Question: I am have a small problem with a sliding image change an image to display a different resolution to the right of it. when the resolution is set accordingly there is an OK box that the user must press to change the resolution. as I move the slider across the background shown here:

the slider works by having a max and min int for the slider to stop at. since the image is placed by the top left of the image the min (witch is to the far right) is located on pixel over from the tall white line to the left, and the same for the max. I use 2 classes at this time when redrawing and placing images, an 'Options' class and the main class 'Game1'. The 'Options' class holds a draw method and moves it over to the main class to draw on the screen.
Options.cs (Draw method):
'''
public static void Draw(SpriteBatch spriteBatch)
{
spriteBatch.Begin(SpriteSortMode.Deferred, BlendState.AlphaBlend, SamplerState.PointClamp, DepthStencilState.Default, RasterizerState.CullCounterClockwise);
spriteBatch.Draw(Images.Res1, res, Color.White);
spriteBatch.Draw(Images.Res2, res, Color.White);
spriteBatch.Draw(Images.Res3, res, Color.White);
spriteBatch.Draw(Images.Res4, res, Color.White);
spriteBatch.Draw(Images.Res5, res, Color.White);
spriteBatch.Draw(Images.Res6, res, Color.White);
spriteBatch.Draw(Images.Res7, res, Color.White);
spriteBatch.Draw(Images.Res8, res, Color.White);
}
'''
I want to call on these image when the pointer is in the correct position so I edited the the code above to look like this:
'''
public static void Draw(SpriteBatch spriteBatch)
{
spriteBatch.Begin(SpriteSortMode.Deferred, BlendState.AlphaBlend, SamplerState.PointClamp, DepthStencilState.Default, RasterizerState.CullCounterClockwise);
if (slide3.X >= options.resStart && slide3.X <= options.resEnd)
spriteBatch.Draw(Images.Res1, res, Color.White);
else if (slide3.X >= options.res2Start && slide3.X <= options.res2End)
spriteBatch.Draw(Images.Res2, res, Color.White);
else if (slide3.X >= options.res3Start && slide3.X <= options.res3End)
spriteBatch.Draw(Images.Res3, res, Color.White);
else if (slide3.X >= options.res4Start && slide3.X <= options.res4End)
spriteBatch.Draw(Images.Res4, res, Color.White);
else if (slide3.X >= options.res5Start && slide3.X <= options.res5End)
spriteBatch.Draw(Images.Res5, res, Color.White);
else if (slide3.X >= options.res6Start && slide3.X <= options.res6End)
spriteBatch.Draw(Images.Res6, res, Color.White);
else if (slide3.X >= options.res7Start && slide3.X <= options.res7End)
spriteBatch.Draw(Images.Res7, res, Color.White);
else if (slide3.X >= options.res8Start && slide3.X <= options.res8End)
spriteBatch.Draw(Images.Res8, res, Color.White);
else
spriteBatch.DrawString(Game1.font1, "ERROR!!!", new Vector2(res.X, res.Y), Color.White);
}
'''
What happens is that the images will output the "ERROR" if I run the program. I guess the problem will be a quite silly mistake from my inexperience and am still learning.
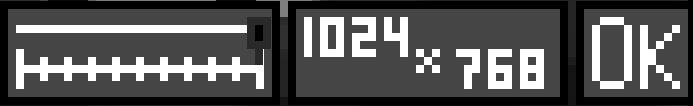
Answer: I have fixed the problem, I needed to move the if else statements over to the main function's update method, having the string there I was able to simply copy it over. I would have preferred to keep it in the 'Options' class and not adding it to the main class.
'''
if (StartUp.Options.slide3.X >= options.resStart && StartUp.Options.slide3.X <= options.res2Start)
StartUp.Options.resLocation = "Res1";
else if (StartUp.Options.slide3.X >= options.res2Start && StartUp.Options.slide3.X <= options.res3Start)
StartUp.Options.resLocation = "Res2";
else if (StartUp.Options.slide3.X >= options.res3Start && StartUp.Options.slide3.X <= options.res4Start)
StartUp.Options.resLocation = "Res3";
else if (StartUp.Options.slide3.X >= options.res4Start && StartUp.Options.slide3.X <= options.res5Start)
StartUp.Options.resLocation = "Res4";
else if (StartUp.Options.slide3.X >= options.res5Start && StartUp.Options.slide3.X <= options.res6Start)
StartUp.Options.resLocation = "Res5";
else if (StartUp.Options.slide3.X >= options.res6Start && StartUp.Options.slide3.X <= options.res7Start)
StartUp.Options.resLocation = "Res6";
else if (StartUp.Options.slide3.X >= options.res7Start && StartUp.Options.slide3.X <= options.res8Start)
StartUp.Options.resLocation = "Res7";
else if (StartUp.Options.slide3.X >= options.res8Start && StartUp.Options.slide3.X <= options.res8End)
StartUp.Options.resLocation = "Res8";
else
StartUp.Options.resLocation = "Error";
'''